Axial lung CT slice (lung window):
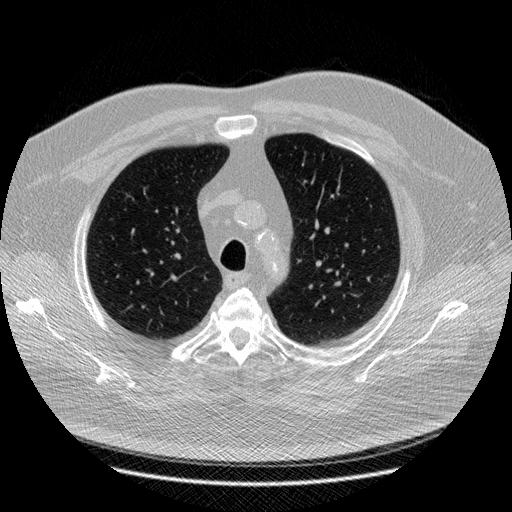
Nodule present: no